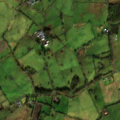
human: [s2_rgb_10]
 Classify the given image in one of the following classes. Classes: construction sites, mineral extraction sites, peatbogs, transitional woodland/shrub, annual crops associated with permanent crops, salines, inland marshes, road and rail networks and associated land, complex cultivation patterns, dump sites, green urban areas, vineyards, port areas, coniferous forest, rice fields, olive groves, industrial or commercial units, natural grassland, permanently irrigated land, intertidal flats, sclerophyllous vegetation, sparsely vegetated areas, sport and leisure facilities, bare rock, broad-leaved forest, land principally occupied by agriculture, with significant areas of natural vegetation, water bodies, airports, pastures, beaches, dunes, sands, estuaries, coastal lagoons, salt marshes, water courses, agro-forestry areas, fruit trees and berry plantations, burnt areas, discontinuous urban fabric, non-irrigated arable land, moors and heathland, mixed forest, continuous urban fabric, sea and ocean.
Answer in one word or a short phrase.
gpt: pastures